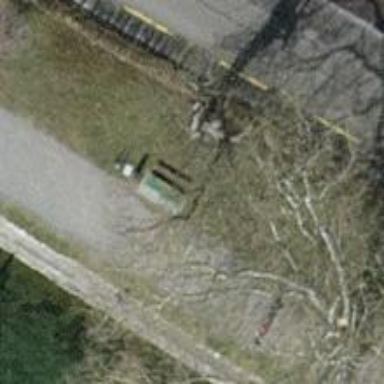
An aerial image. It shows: Brown bench in the vicinity.